Chest X-ray. View position: AP
Patient age: 62
Patient sex: F
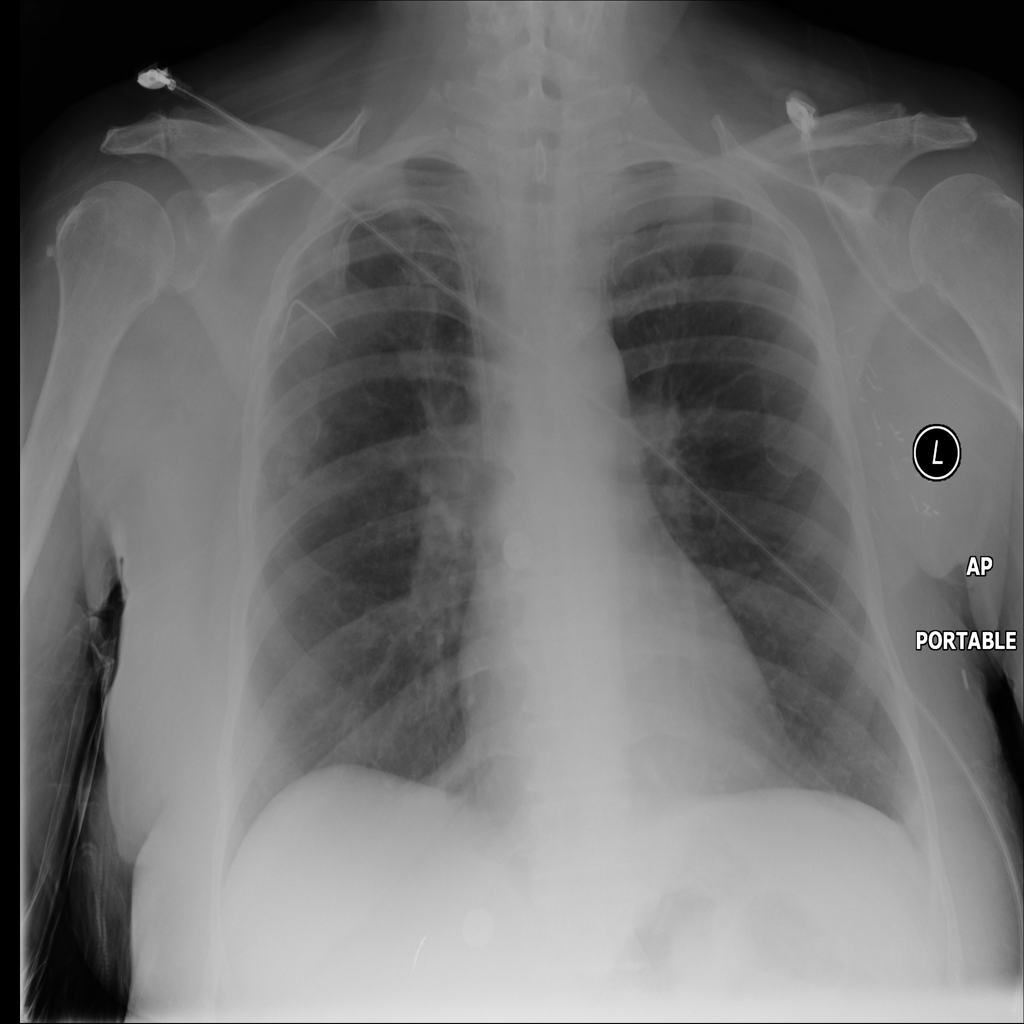
Finding: Pneumothorax